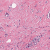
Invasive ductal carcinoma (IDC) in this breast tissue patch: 0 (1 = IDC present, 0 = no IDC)